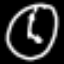
Label: clock